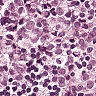
Metastatic tissue present: yes